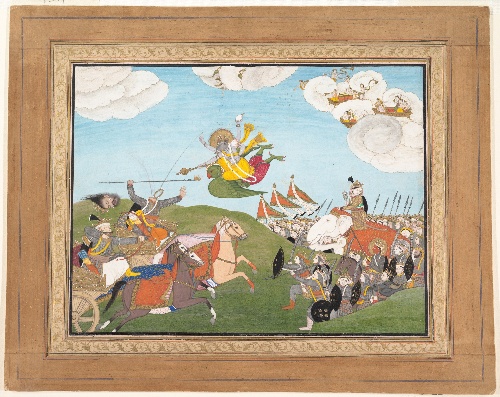
Date: ca.1800
Object type: Folio
Classification: Paintings
Medium: Ink and opaque watercolor on paper
Culture: India (Punjab Hills, Guler)
Dimensions: Overall: 12 1/2 x 9 1/2 in. (31.8 x 24.1 cm)
Department: Asian Art
Credit line: Gift of Jeffrey Paley, 1974
Accession year: 1974
Repository: Metropolitan Museum of Art, New York, NY
Tags: Battles|Mythical Creatures|Elephants|Horses|Vishnu|Hinduism|Chariots